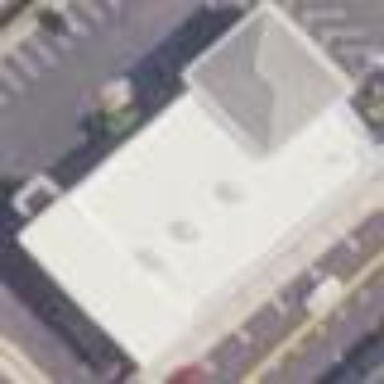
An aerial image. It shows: Building.